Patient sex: M
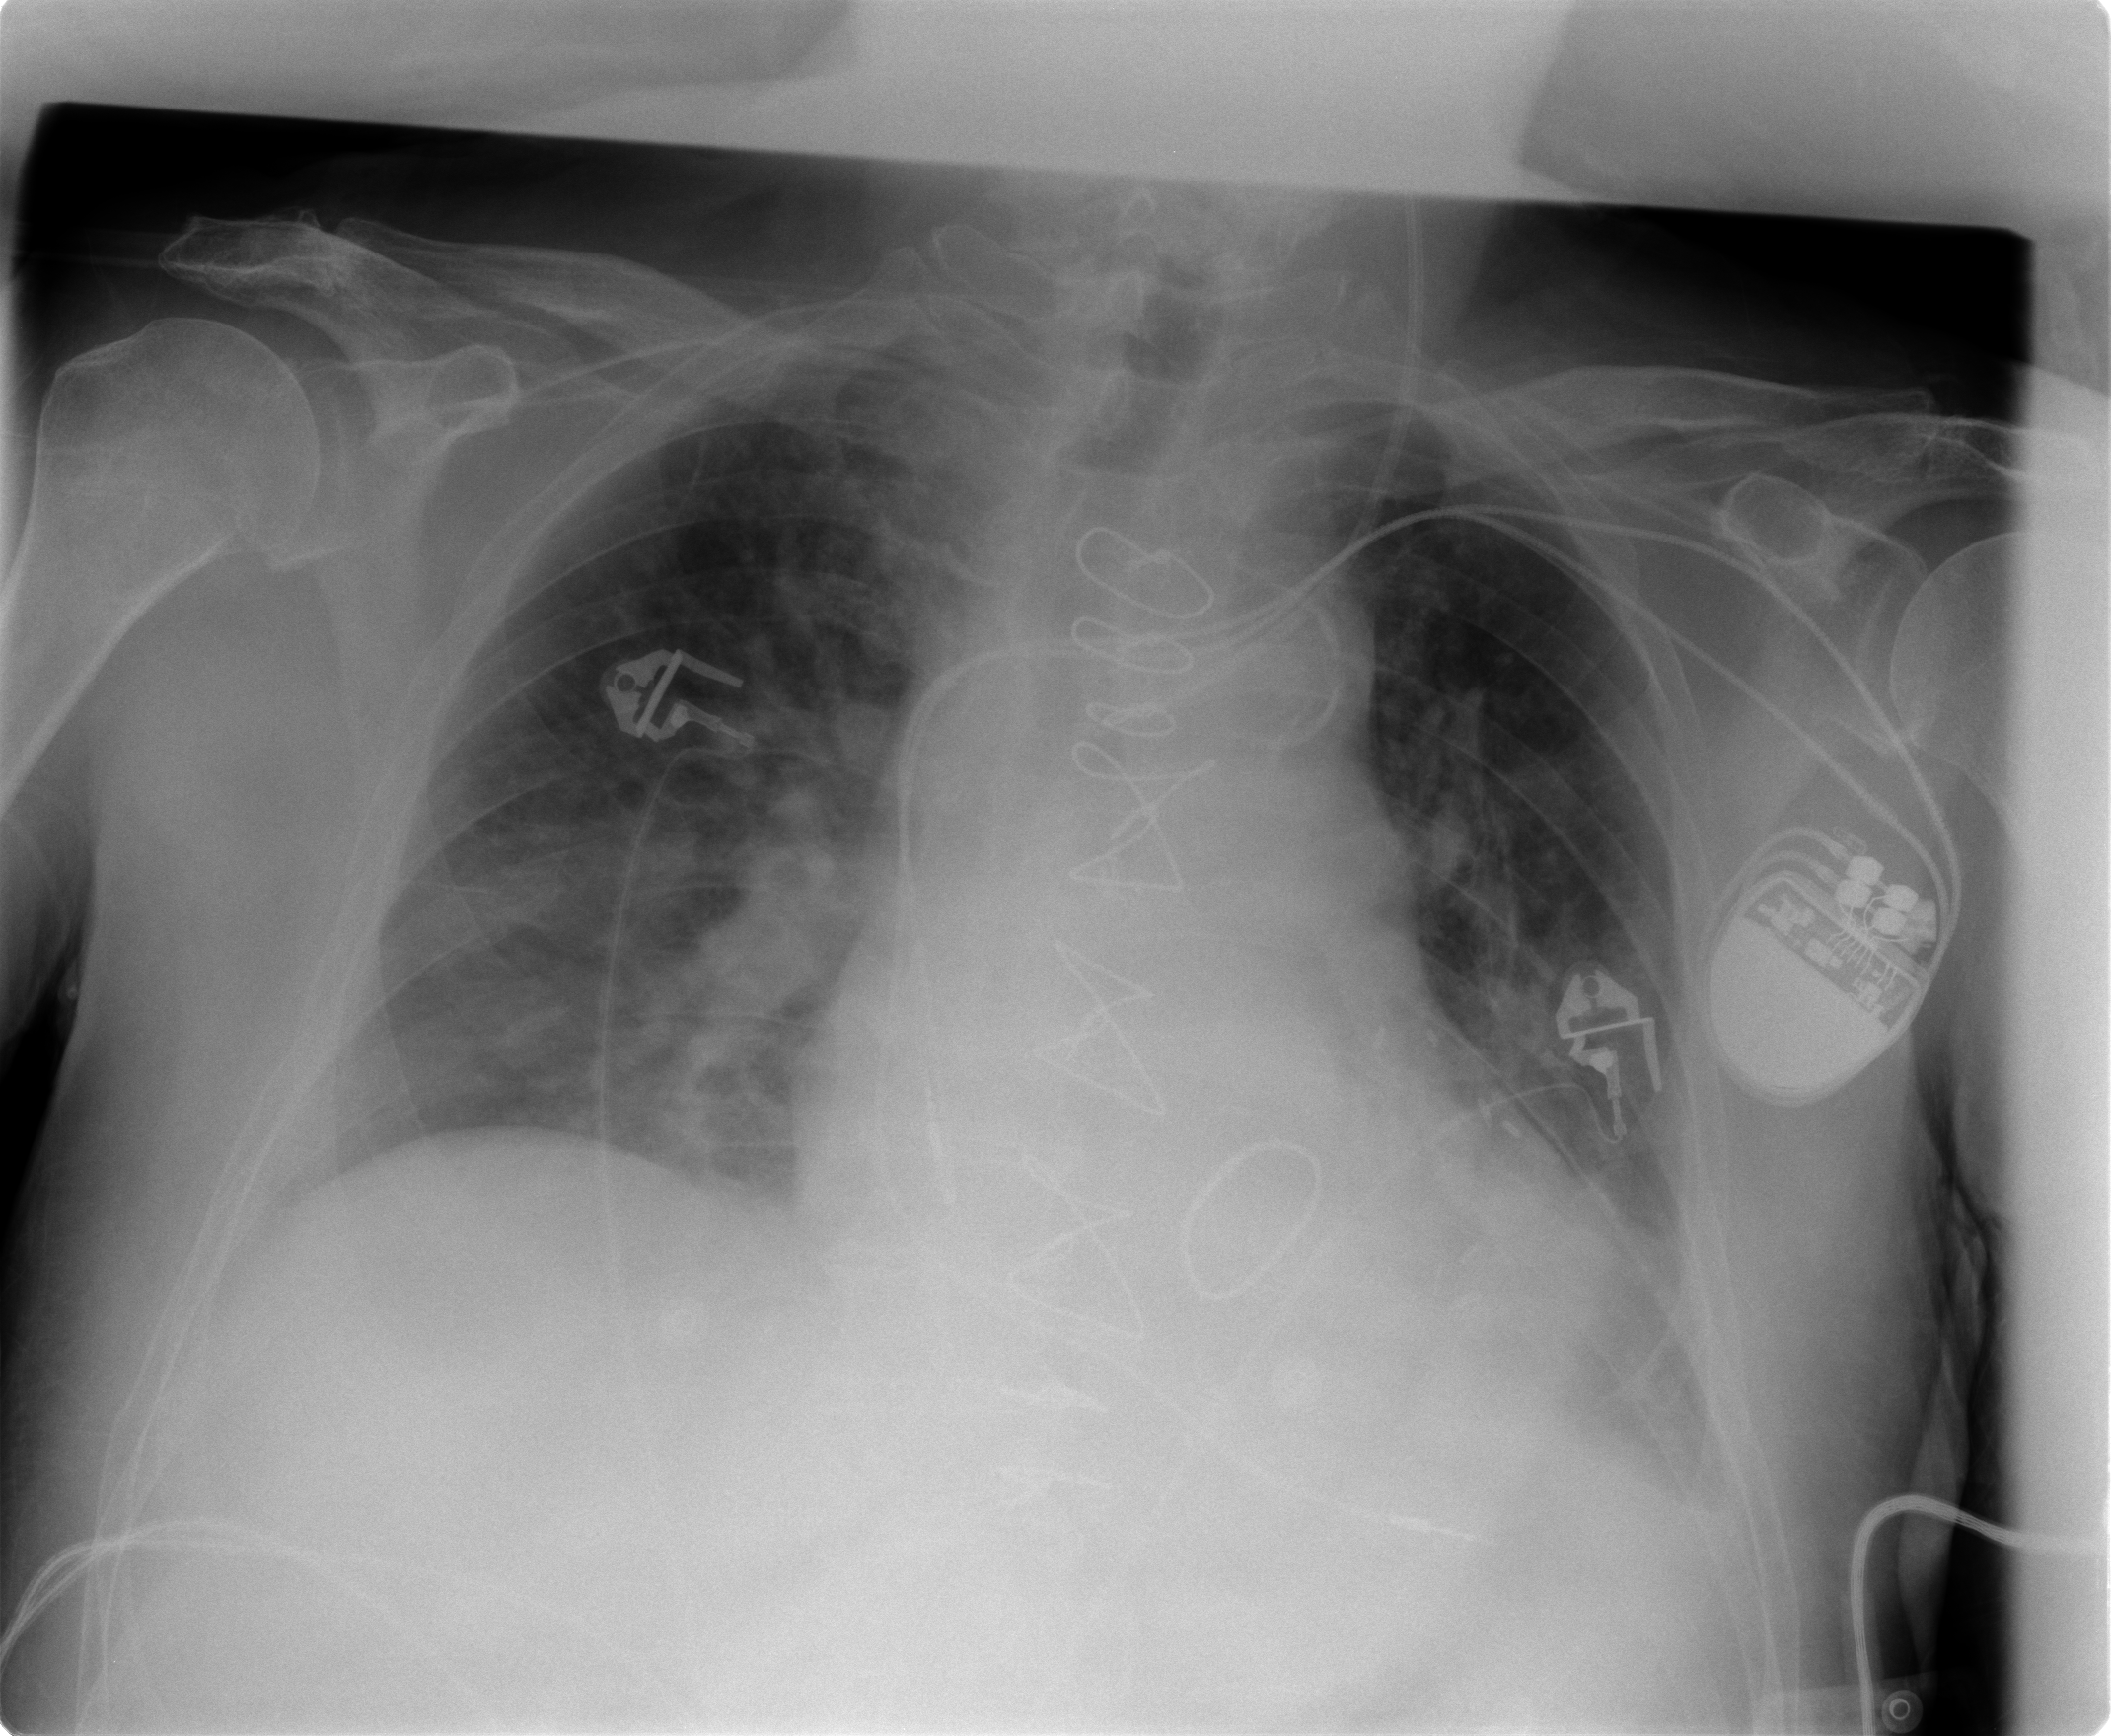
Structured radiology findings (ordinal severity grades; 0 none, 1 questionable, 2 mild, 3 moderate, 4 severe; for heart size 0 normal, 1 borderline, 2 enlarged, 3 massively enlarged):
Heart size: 1
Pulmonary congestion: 2
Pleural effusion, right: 0
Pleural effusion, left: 1
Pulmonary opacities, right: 1
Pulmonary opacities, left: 1
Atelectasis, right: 0
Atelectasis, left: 2